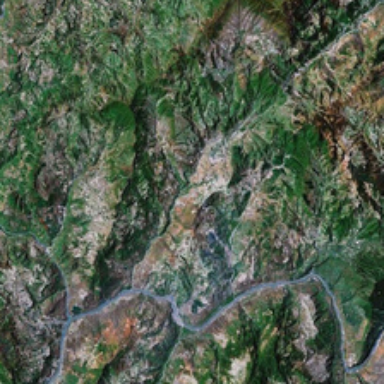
Small rivers are between a piece of green mountains .